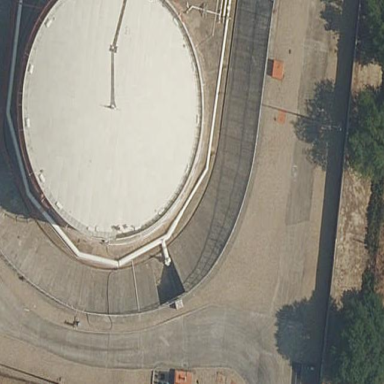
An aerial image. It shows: Storage tank building.